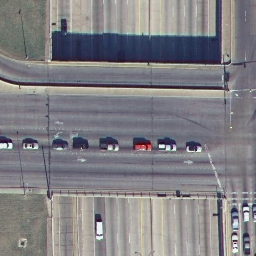
Label: overpass